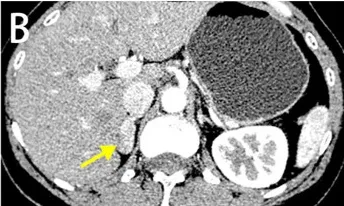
(B) Abdominal plain and contrast MRI scans of the pancreas showed a lesion occupying the right adrenal gland and suspected as adenoma.
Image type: radiology (ct)